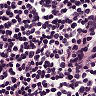
Metastatic tissue present: no